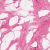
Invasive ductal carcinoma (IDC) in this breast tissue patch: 0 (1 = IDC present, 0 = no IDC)